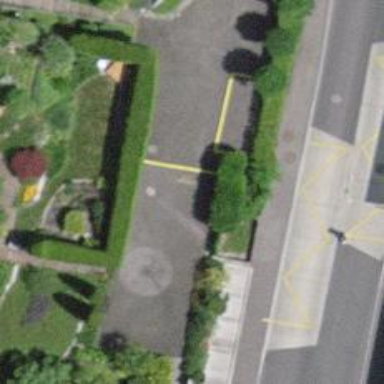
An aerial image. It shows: Bicycle parking facility.